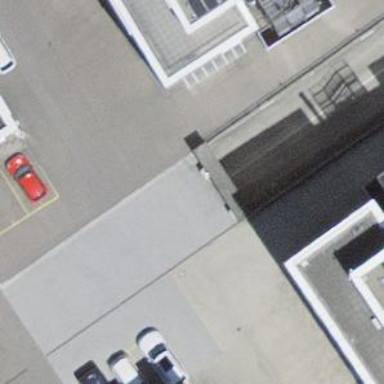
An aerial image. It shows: Parking entrance.